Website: ulta-beauty
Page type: account-selection
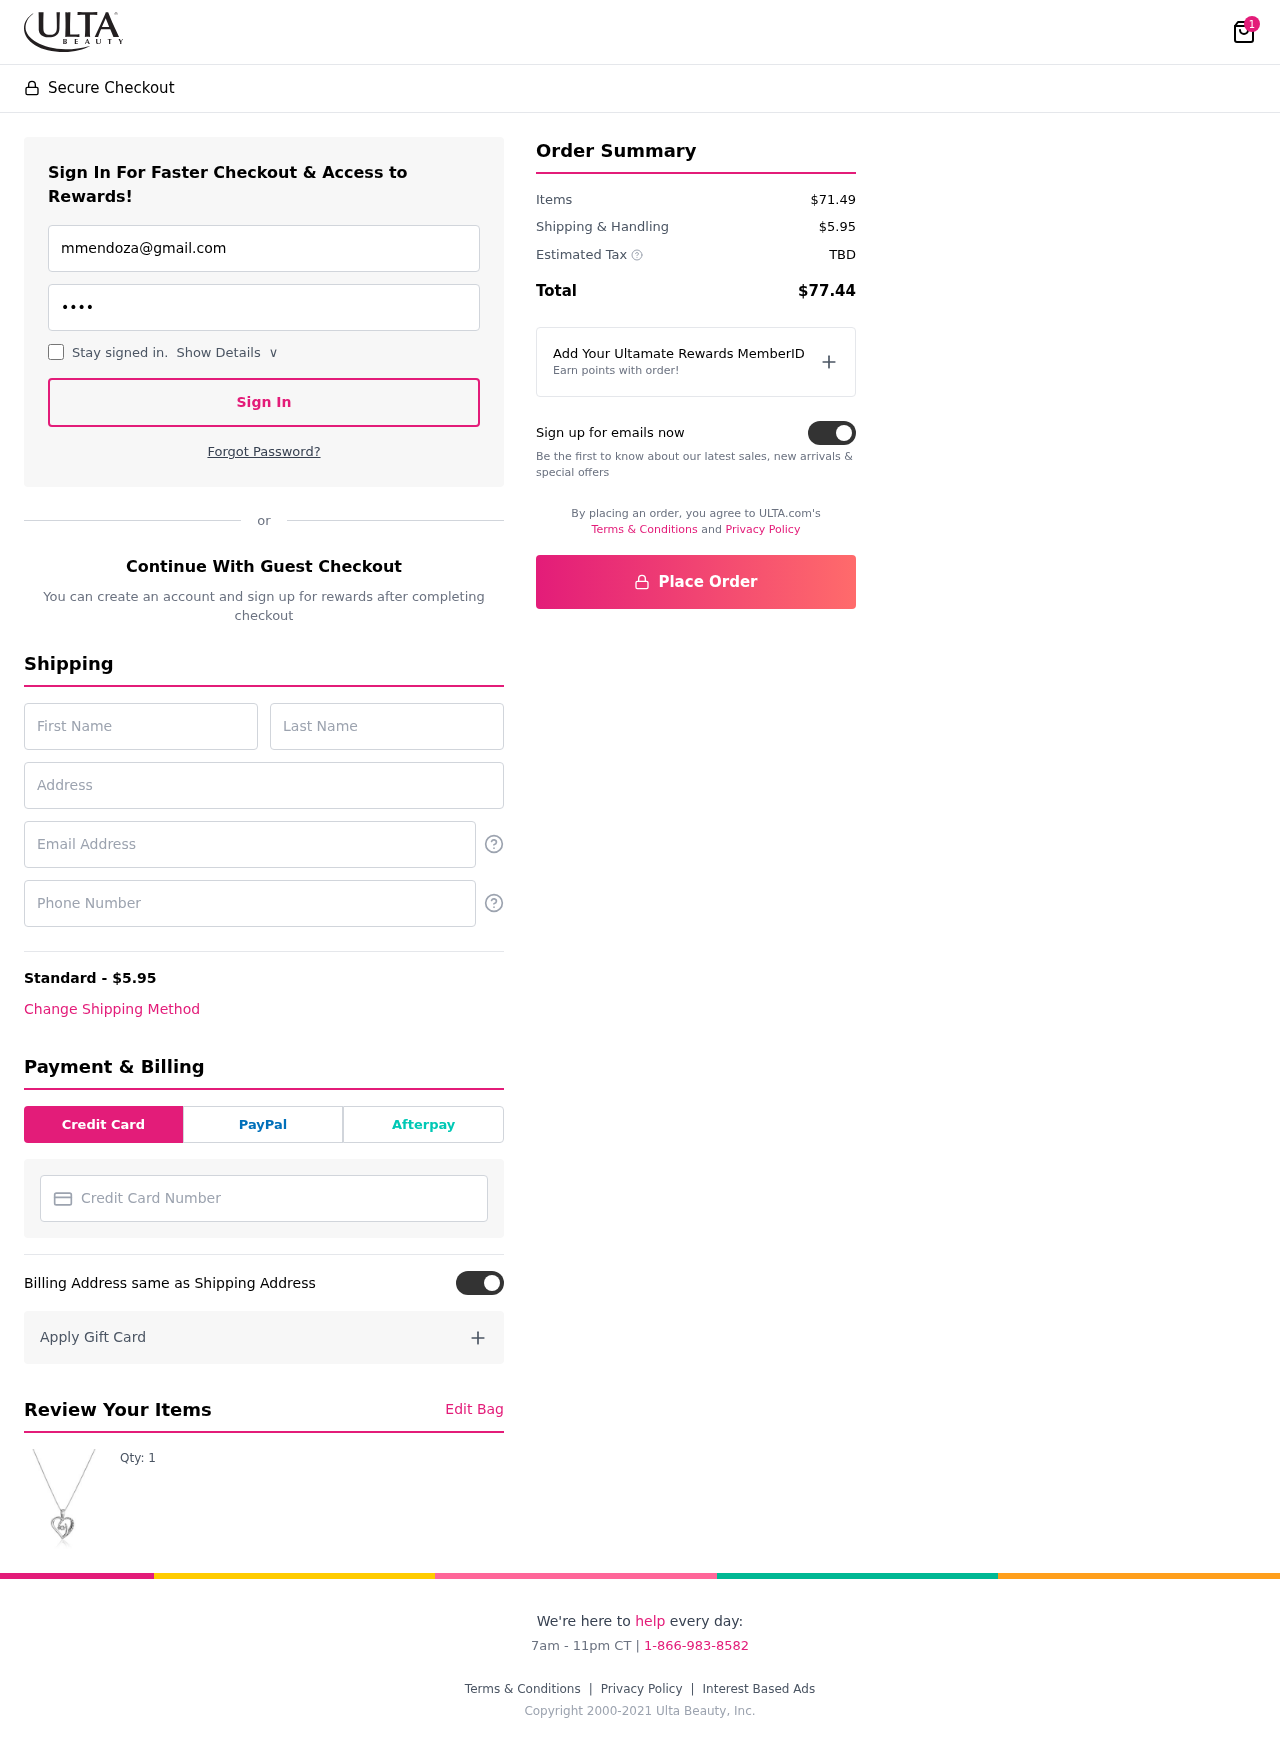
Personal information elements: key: PII_CARD_NUMBER
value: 2233 5157 0837 4998
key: PII_EMAIL
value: mmendoza@gmail.com
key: PII_EMAIL2
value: mmendoza@gmail.com
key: PII_FIRSTNAME
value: Melissa
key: PII_LASTNAME
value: Mendoza
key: PII_PHONE
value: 8746498794
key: PII_STREET
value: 87905 Romero Divide
Product elements: key: PRODUCT1_QUANTITY
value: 1
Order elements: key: ORDER_NUM_ITEMS
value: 1
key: ORDER_SHIPPING_COST
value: $5.95
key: ORDER_SUBTOTAL
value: $71.49
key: ORDER_TAX
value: TBD
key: ORDER_TOTAL
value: $77.44